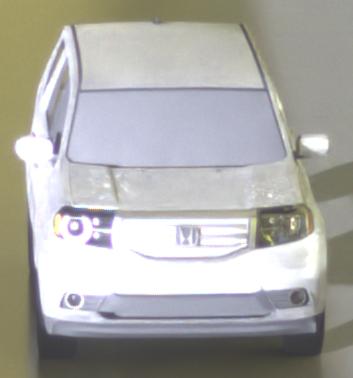
Make: Honda
Model: Pilot
Detailed model: Gen. 2 Facelift
Model produced from: 2012
Model produced until: 2015
Doors: 5
Color: white
Road condition: wet road
Daytime: night
Contrast: high contrast